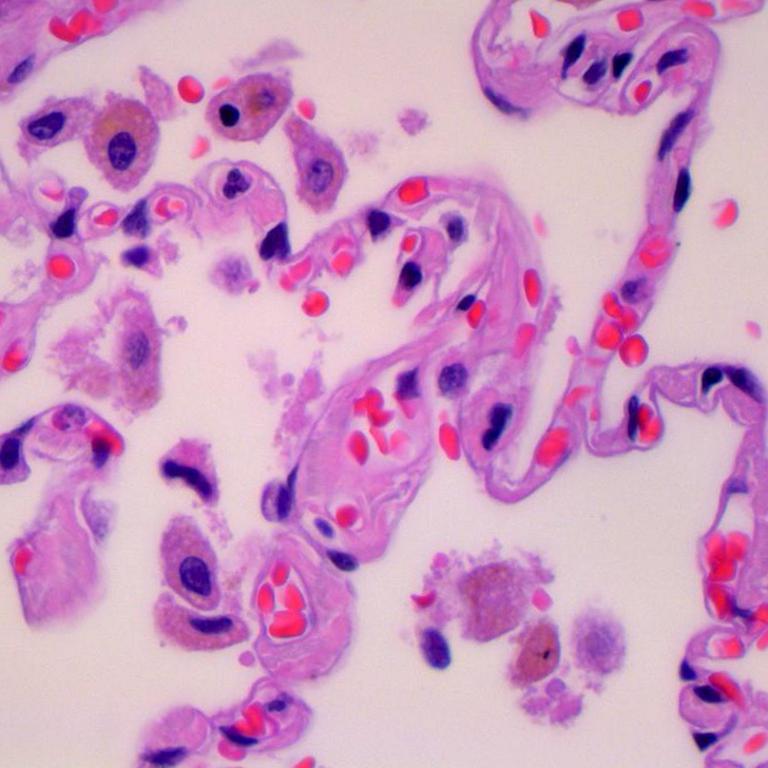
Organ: lung
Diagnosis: benign